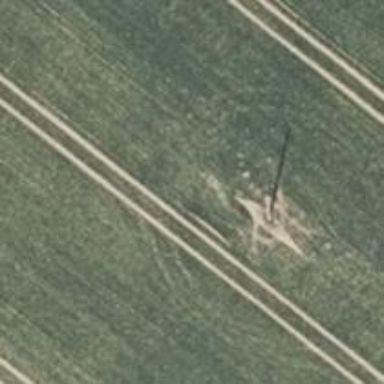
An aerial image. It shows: Power pole.